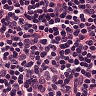
Metastatic tissue present: no